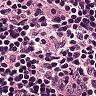
Metastatic tissue present: no